Question: Been asked a few times on SO but I can't get mine to work.
Regex in C#
I want to search for text like this template
'''
xxx yyy(zzz)
'''
where x,y,z can be a-z, A-Z, 0-9.
It
- - -
Text to match against
'''
testscope status(done)
devscope status(wait)
retest status(done), dev1scope status(wait)
'''
As highlighted, I want to find only

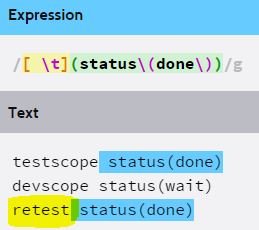
Answer: This worked for me
'''
(?<!scope)[ ]+status\(done\).*
'''